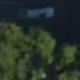
Vehicle type: Motorcycle